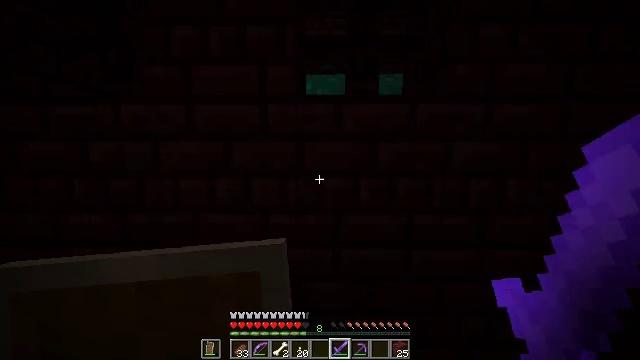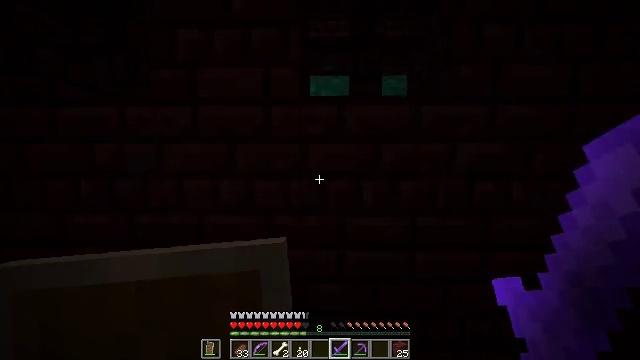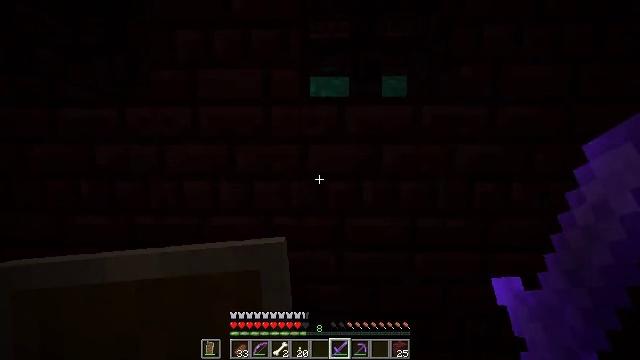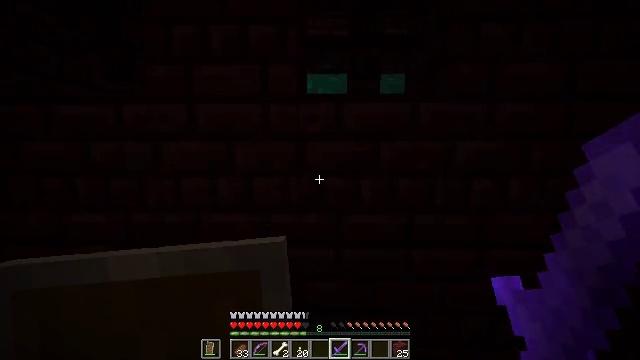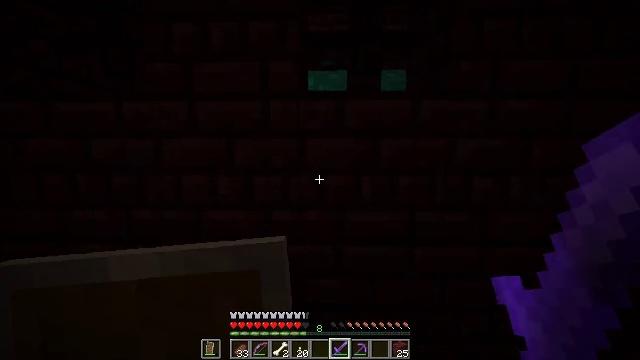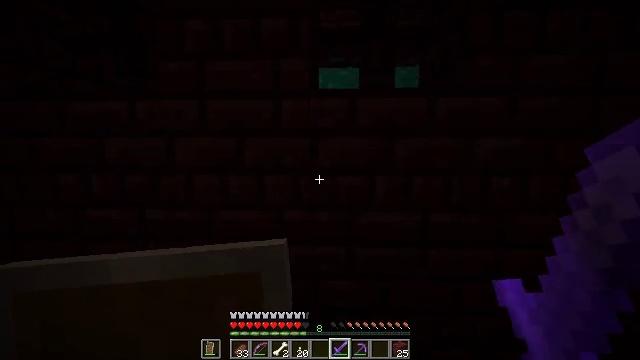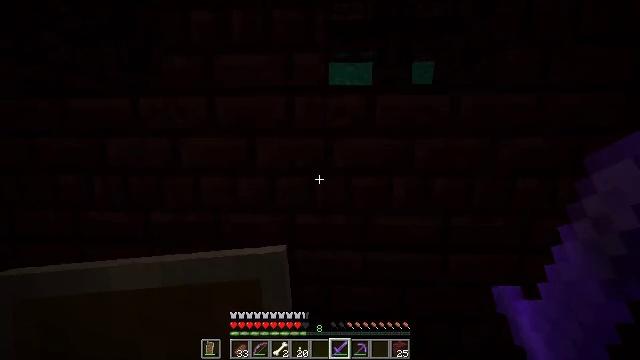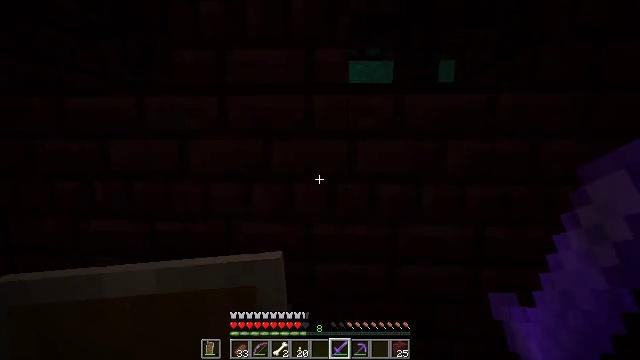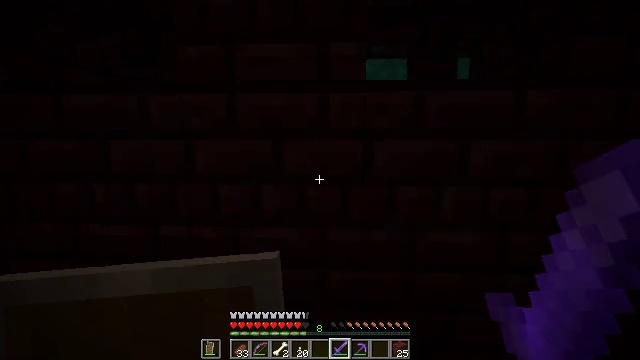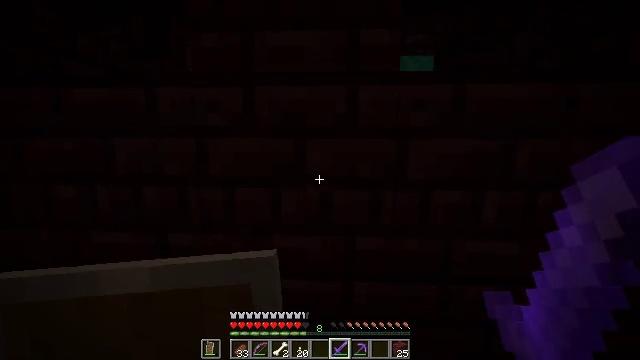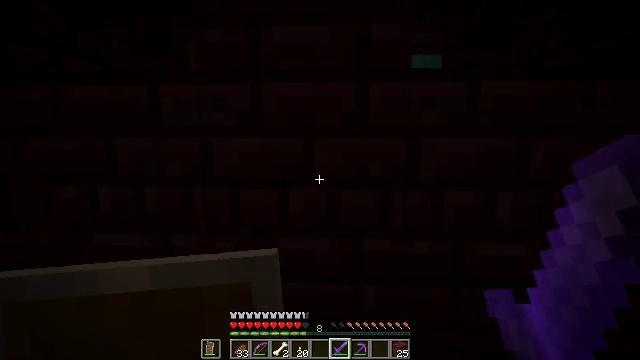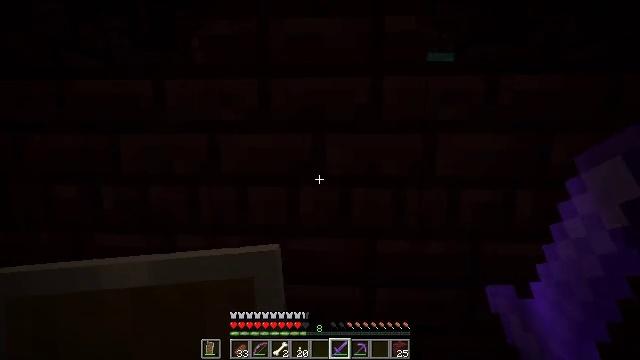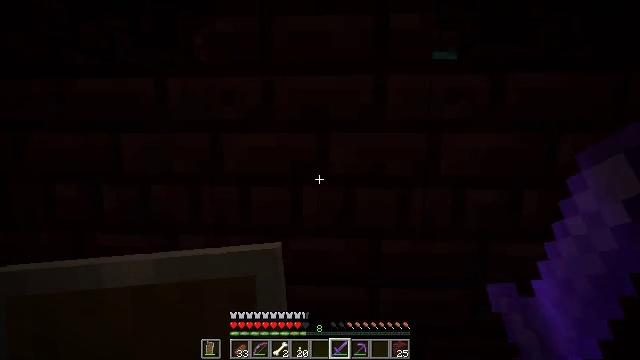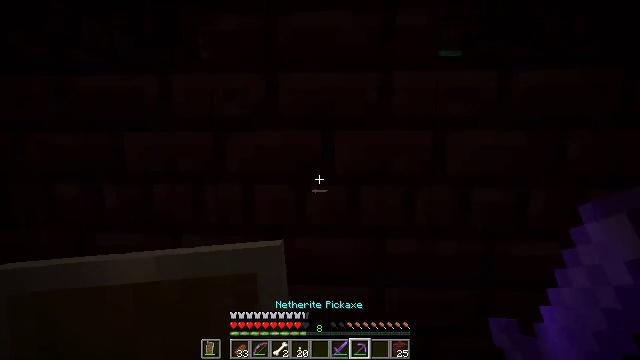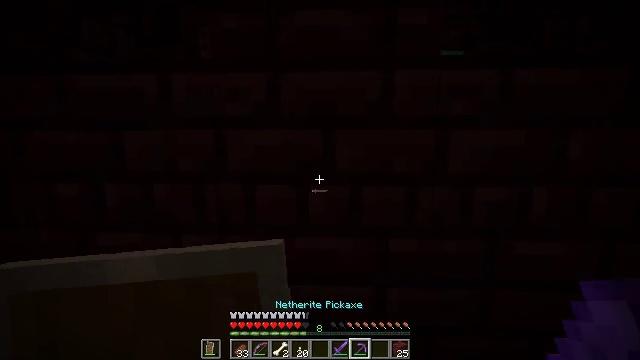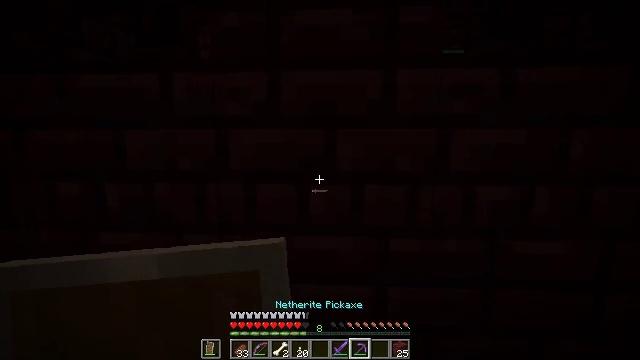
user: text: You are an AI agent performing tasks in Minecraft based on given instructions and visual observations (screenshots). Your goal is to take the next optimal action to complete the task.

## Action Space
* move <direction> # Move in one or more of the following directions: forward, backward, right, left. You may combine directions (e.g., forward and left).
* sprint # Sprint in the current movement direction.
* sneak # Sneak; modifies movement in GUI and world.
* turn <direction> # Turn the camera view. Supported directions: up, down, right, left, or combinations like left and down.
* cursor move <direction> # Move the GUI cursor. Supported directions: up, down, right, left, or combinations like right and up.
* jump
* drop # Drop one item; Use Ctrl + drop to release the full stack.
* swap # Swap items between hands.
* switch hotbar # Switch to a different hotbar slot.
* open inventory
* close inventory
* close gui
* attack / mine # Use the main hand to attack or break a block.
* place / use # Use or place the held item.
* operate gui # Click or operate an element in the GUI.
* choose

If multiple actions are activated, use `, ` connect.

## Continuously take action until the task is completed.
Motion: motion action
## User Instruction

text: Collect nether bricks for building.
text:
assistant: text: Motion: no_op
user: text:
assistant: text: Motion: no_op
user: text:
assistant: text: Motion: no_op
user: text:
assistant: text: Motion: no_op
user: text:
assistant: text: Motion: move forward and move left, turn left
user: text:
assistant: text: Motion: move forward and move left
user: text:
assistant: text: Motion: move forward and move left
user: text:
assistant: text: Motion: move forward and move left
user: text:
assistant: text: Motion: no_op
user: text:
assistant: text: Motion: no_op
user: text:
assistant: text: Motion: no_op
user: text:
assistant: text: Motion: no_op
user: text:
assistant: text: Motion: no_op
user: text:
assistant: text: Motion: no_op
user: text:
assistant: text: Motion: no_op
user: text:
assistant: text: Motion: no_op
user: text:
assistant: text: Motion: turn up
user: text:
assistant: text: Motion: turn up
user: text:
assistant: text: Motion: attack / mine
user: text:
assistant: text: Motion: attack / mine
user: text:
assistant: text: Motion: attack / mine
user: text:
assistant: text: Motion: attack / mine
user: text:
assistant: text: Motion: attack / mine
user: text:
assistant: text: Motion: attack / mine
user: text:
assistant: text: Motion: turn up, attack / mine
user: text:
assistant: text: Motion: turn left and up, attack / mine
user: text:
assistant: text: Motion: turn up, attack / mine
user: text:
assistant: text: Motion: turn up, attack / mine
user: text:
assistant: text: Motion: turn up, attack / mine
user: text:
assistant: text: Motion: turn up, attack / mine